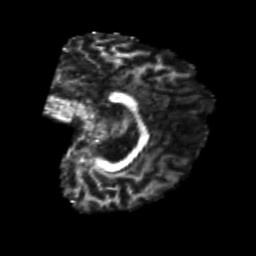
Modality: FA
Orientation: sagittal
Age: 22
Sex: female
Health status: healthy
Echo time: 0.074 s